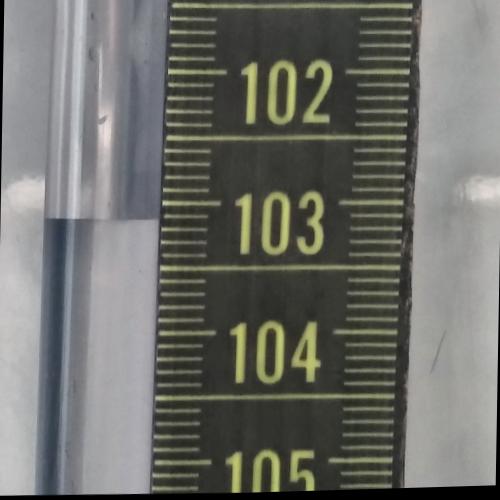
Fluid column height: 103.1 cm